Interaction volume radius: 5 \u00c5
Interaction volume height: 25 \u00c5
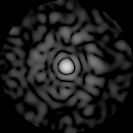
Disorder parameter: 0.8524